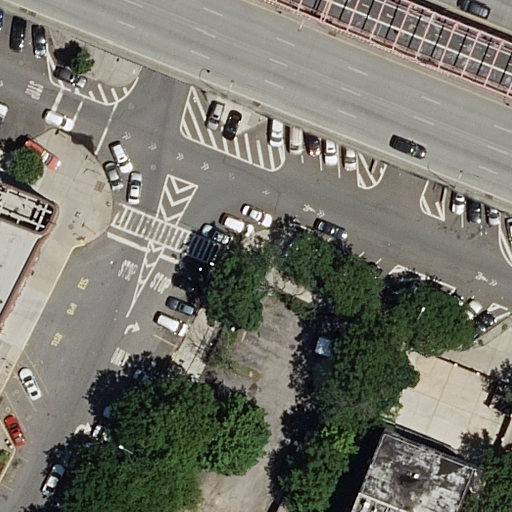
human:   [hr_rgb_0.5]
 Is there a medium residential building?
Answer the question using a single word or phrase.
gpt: yes

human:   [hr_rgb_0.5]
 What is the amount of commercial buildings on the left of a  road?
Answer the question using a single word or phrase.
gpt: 0

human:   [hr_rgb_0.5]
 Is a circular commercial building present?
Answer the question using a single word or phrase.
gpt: no

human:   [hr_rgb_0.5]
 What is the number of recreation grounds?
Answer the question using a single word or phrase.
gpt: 0

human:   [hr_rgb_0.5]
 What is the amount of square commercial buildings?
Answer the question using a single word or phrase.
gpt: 0

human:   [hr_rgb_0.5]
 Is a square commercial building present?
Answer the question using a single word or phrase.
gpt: no

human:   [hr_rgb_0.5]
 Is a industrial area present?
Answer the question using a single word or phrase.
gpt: no

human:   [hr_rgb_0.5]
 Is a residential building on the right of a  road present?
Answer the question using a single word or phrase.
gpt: yes

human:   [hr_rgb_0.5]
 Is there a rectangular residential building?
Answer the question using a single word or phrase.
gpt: yes

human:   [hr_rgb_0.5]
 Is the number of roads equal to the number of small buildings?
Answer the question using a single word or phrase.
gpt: no

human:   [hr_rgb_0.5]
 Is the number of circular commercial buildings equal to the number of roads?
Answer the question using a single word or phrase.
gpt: no

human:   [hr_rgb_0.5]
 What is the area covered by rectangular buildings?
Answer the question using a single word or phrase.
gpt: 256m2

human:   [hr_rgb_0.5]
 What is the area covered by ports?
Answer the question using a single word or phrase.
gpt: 0m2

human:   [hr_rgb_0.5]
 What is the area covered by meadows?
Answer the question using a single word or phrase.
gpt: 0m2

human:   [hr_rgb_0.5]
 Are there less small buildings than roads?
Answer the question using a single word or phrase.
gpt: yes

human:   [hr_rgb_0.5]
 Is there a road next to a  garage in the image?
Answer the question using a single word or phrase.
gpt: no

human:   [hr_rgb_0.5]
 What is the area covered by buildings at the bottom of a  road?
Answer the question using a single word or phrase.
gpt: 3556m2

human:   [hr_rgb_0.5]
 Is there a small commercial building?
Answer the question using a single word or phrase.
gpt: no

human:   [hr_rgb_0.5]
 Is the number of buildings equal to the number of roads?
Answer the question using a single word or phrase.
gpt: no

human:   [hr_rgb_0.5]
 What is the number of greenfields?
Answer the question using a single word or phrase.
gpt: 0

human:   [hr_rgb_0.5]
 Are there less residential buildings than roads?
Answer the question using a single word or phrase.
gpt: yes

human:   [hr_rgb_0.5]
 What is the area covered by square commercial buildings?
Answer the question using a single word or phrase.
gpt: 0m2

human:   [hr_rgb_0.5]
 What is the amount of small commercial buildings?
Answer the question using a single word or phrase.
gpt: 0

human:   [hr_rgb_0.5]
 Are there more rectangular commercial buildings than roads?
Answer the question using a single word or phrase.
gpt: no

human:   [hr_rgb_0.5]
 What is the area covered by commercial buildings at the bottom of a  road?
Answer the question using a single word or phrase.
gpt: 0m2

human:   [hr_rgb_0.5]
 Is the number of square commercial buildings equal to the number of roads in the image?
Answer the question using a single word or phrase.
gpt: no

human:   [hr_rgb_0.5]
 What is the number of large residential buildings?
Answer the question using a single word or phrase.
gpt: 1

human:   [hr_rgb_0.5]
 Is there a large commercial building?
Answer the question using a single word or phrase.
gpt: no

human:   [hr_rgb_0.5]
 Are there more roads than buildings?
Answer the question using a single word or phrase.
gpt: yes

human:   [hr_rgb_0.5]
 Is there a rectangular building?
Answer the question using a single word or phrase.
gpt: yes

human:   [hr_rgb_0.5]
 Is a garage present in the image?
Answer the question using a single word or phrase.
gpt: no

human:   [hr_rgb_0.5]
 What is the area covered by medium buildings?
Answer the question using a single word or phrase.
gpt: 256m2

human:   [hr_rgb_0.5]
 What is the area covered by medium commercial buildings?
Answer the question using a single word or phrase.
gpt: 0m2

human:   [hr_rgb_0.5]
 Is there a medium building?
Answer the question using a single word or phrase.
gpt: yes

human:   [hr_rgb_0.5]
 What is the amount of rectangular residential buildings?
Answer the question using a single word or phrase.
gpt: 1

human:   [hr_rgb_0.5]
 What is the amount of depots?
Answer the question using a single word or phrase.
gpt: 0